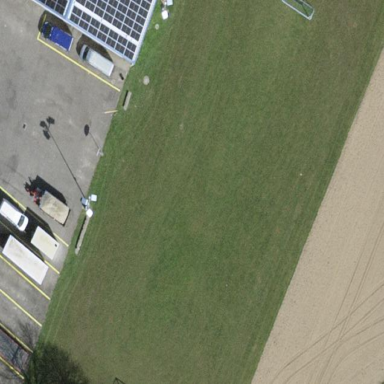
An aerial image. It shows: Soccer pitch for outdoor sports and leisure activities.